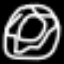
Label: donut